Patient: sex M, age 65
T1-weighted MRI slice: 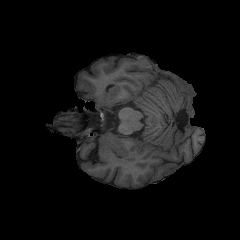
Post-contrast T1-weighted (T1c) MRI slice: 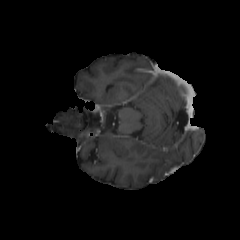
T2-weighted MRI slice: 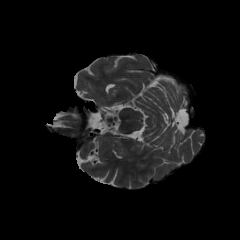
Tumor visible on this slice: no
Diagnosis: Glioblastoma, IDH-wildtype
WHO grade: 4